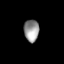
Tissue: lung
Cell type: Epithelial cells
Senescence score: 0.2103
Nuclear area (px): 328
Mean DAPI intensity: 148.668